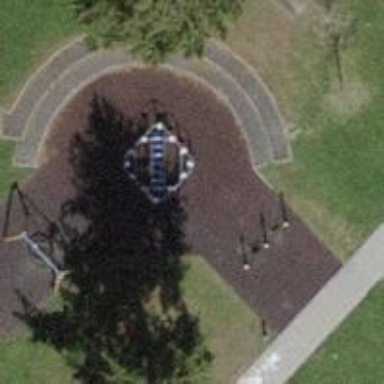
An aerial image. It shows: Playground area for leisure activities on the land.